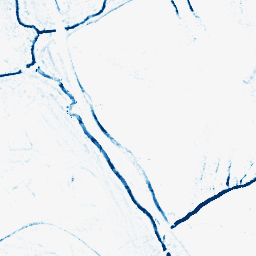
Category: morphological
Decomposition family: morphological_ellipse
Decomposition parameters: operation: closing
width: 5
height: 5
Upsampling method: bicubic_3x
Upsampling parameters: scale: 3
Upsampling scale: 3